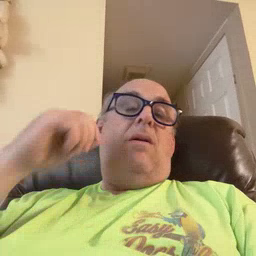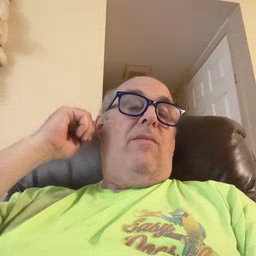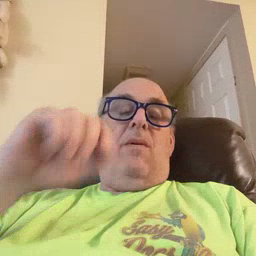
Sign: ear